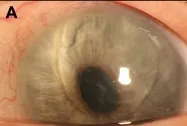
DMEK surgery with pre-existing scleral sutured IOL. A, Preoperative status demonstrating secondary corneal edema due to bullous keratopathy because of an anterior chamber IOL.
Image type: ophthalmic_imaging (slit_lamp_photograph)